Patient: sex M, age 94
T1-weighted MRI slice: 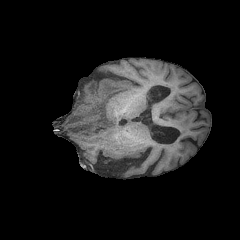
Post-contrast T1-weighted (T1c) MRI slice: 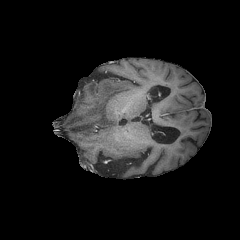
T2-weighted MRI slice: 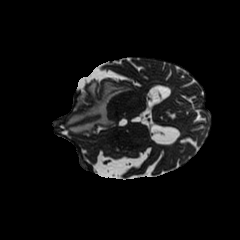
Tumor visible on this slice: yes
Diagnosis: Glioblastoma, IDH-wildtype
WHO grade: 4